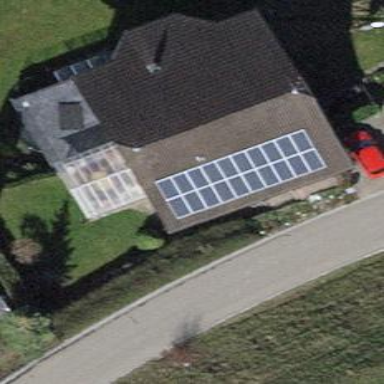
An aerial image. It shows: Simple house.